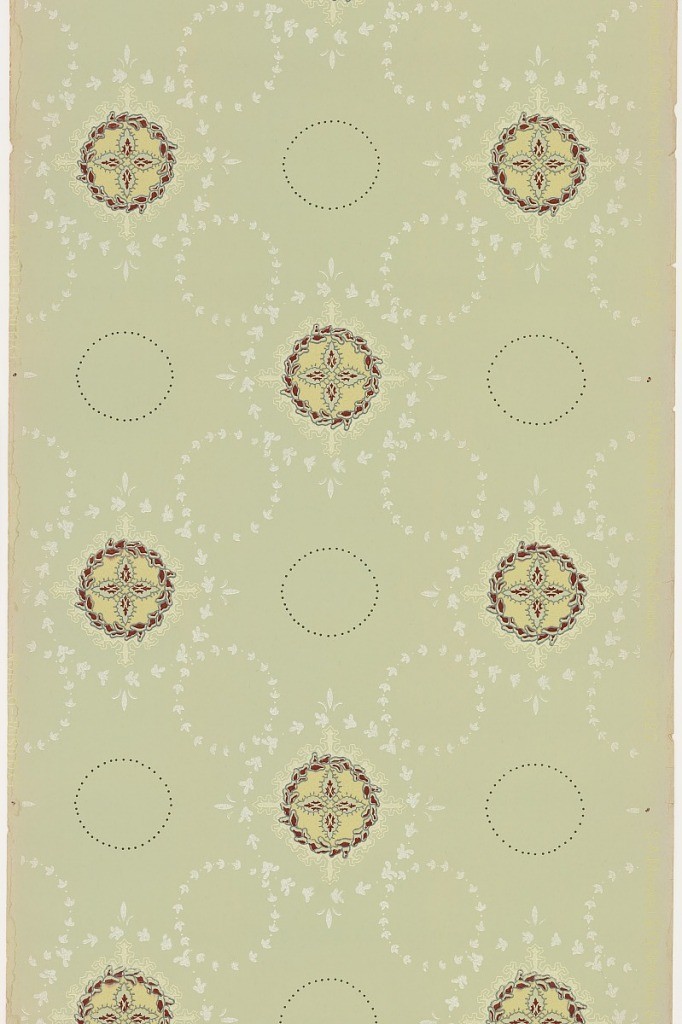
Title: Ceiling paper
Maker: Maxwell & Co., S.A., Chicago, Illinois, USA
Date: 1905–1915
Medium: Machine-printed paper, liquid mica
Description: Trellis or grid framework composed of bellflower wreaths, alternating large and small wreaths. The larger wreaths contain a quatrefoil motif. A dotted black circle is cented in the voids. Printed in red, yellow, and white on green ground.